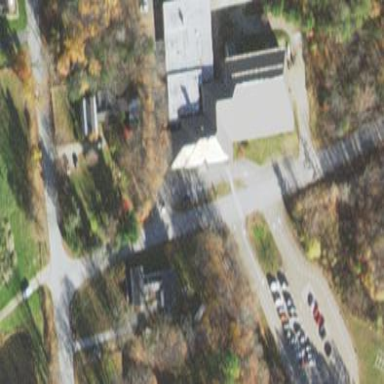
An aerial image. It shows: School building.